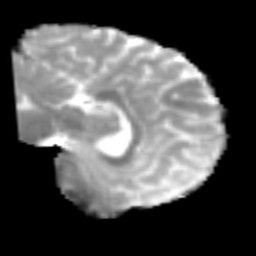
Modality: MD
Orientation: sagittal
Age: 21
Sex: male
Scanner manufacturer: siemens
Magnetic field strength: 3 T
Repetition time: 2.3 s
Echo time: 0.085 s